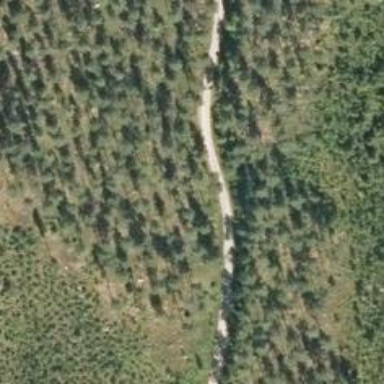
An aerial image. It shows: Unclassified road.